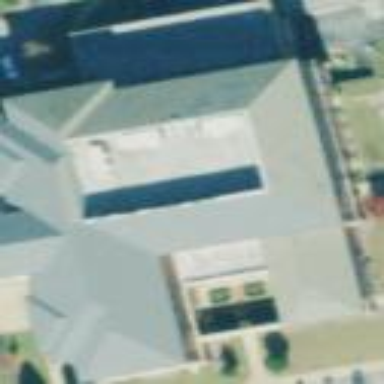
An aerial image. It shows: Courthouse building.